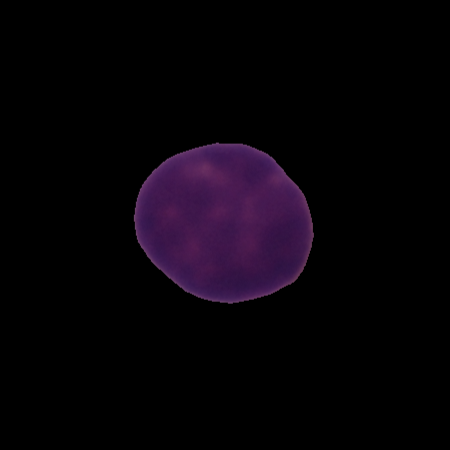
Label: healthy